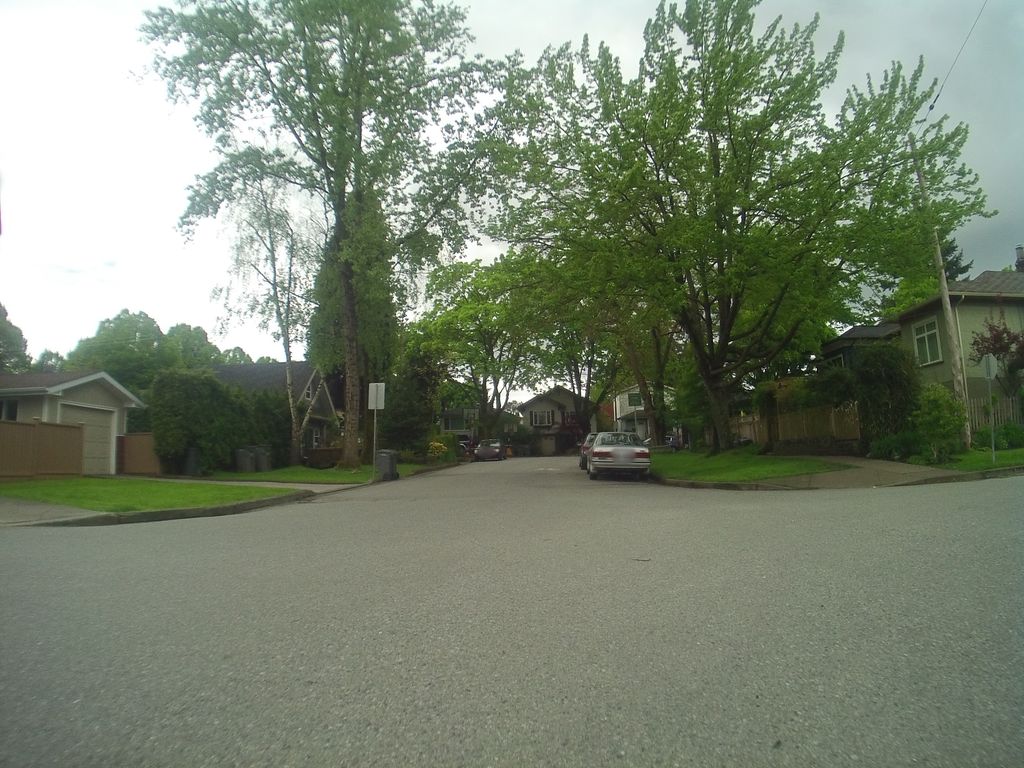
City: vancouver